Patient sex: M
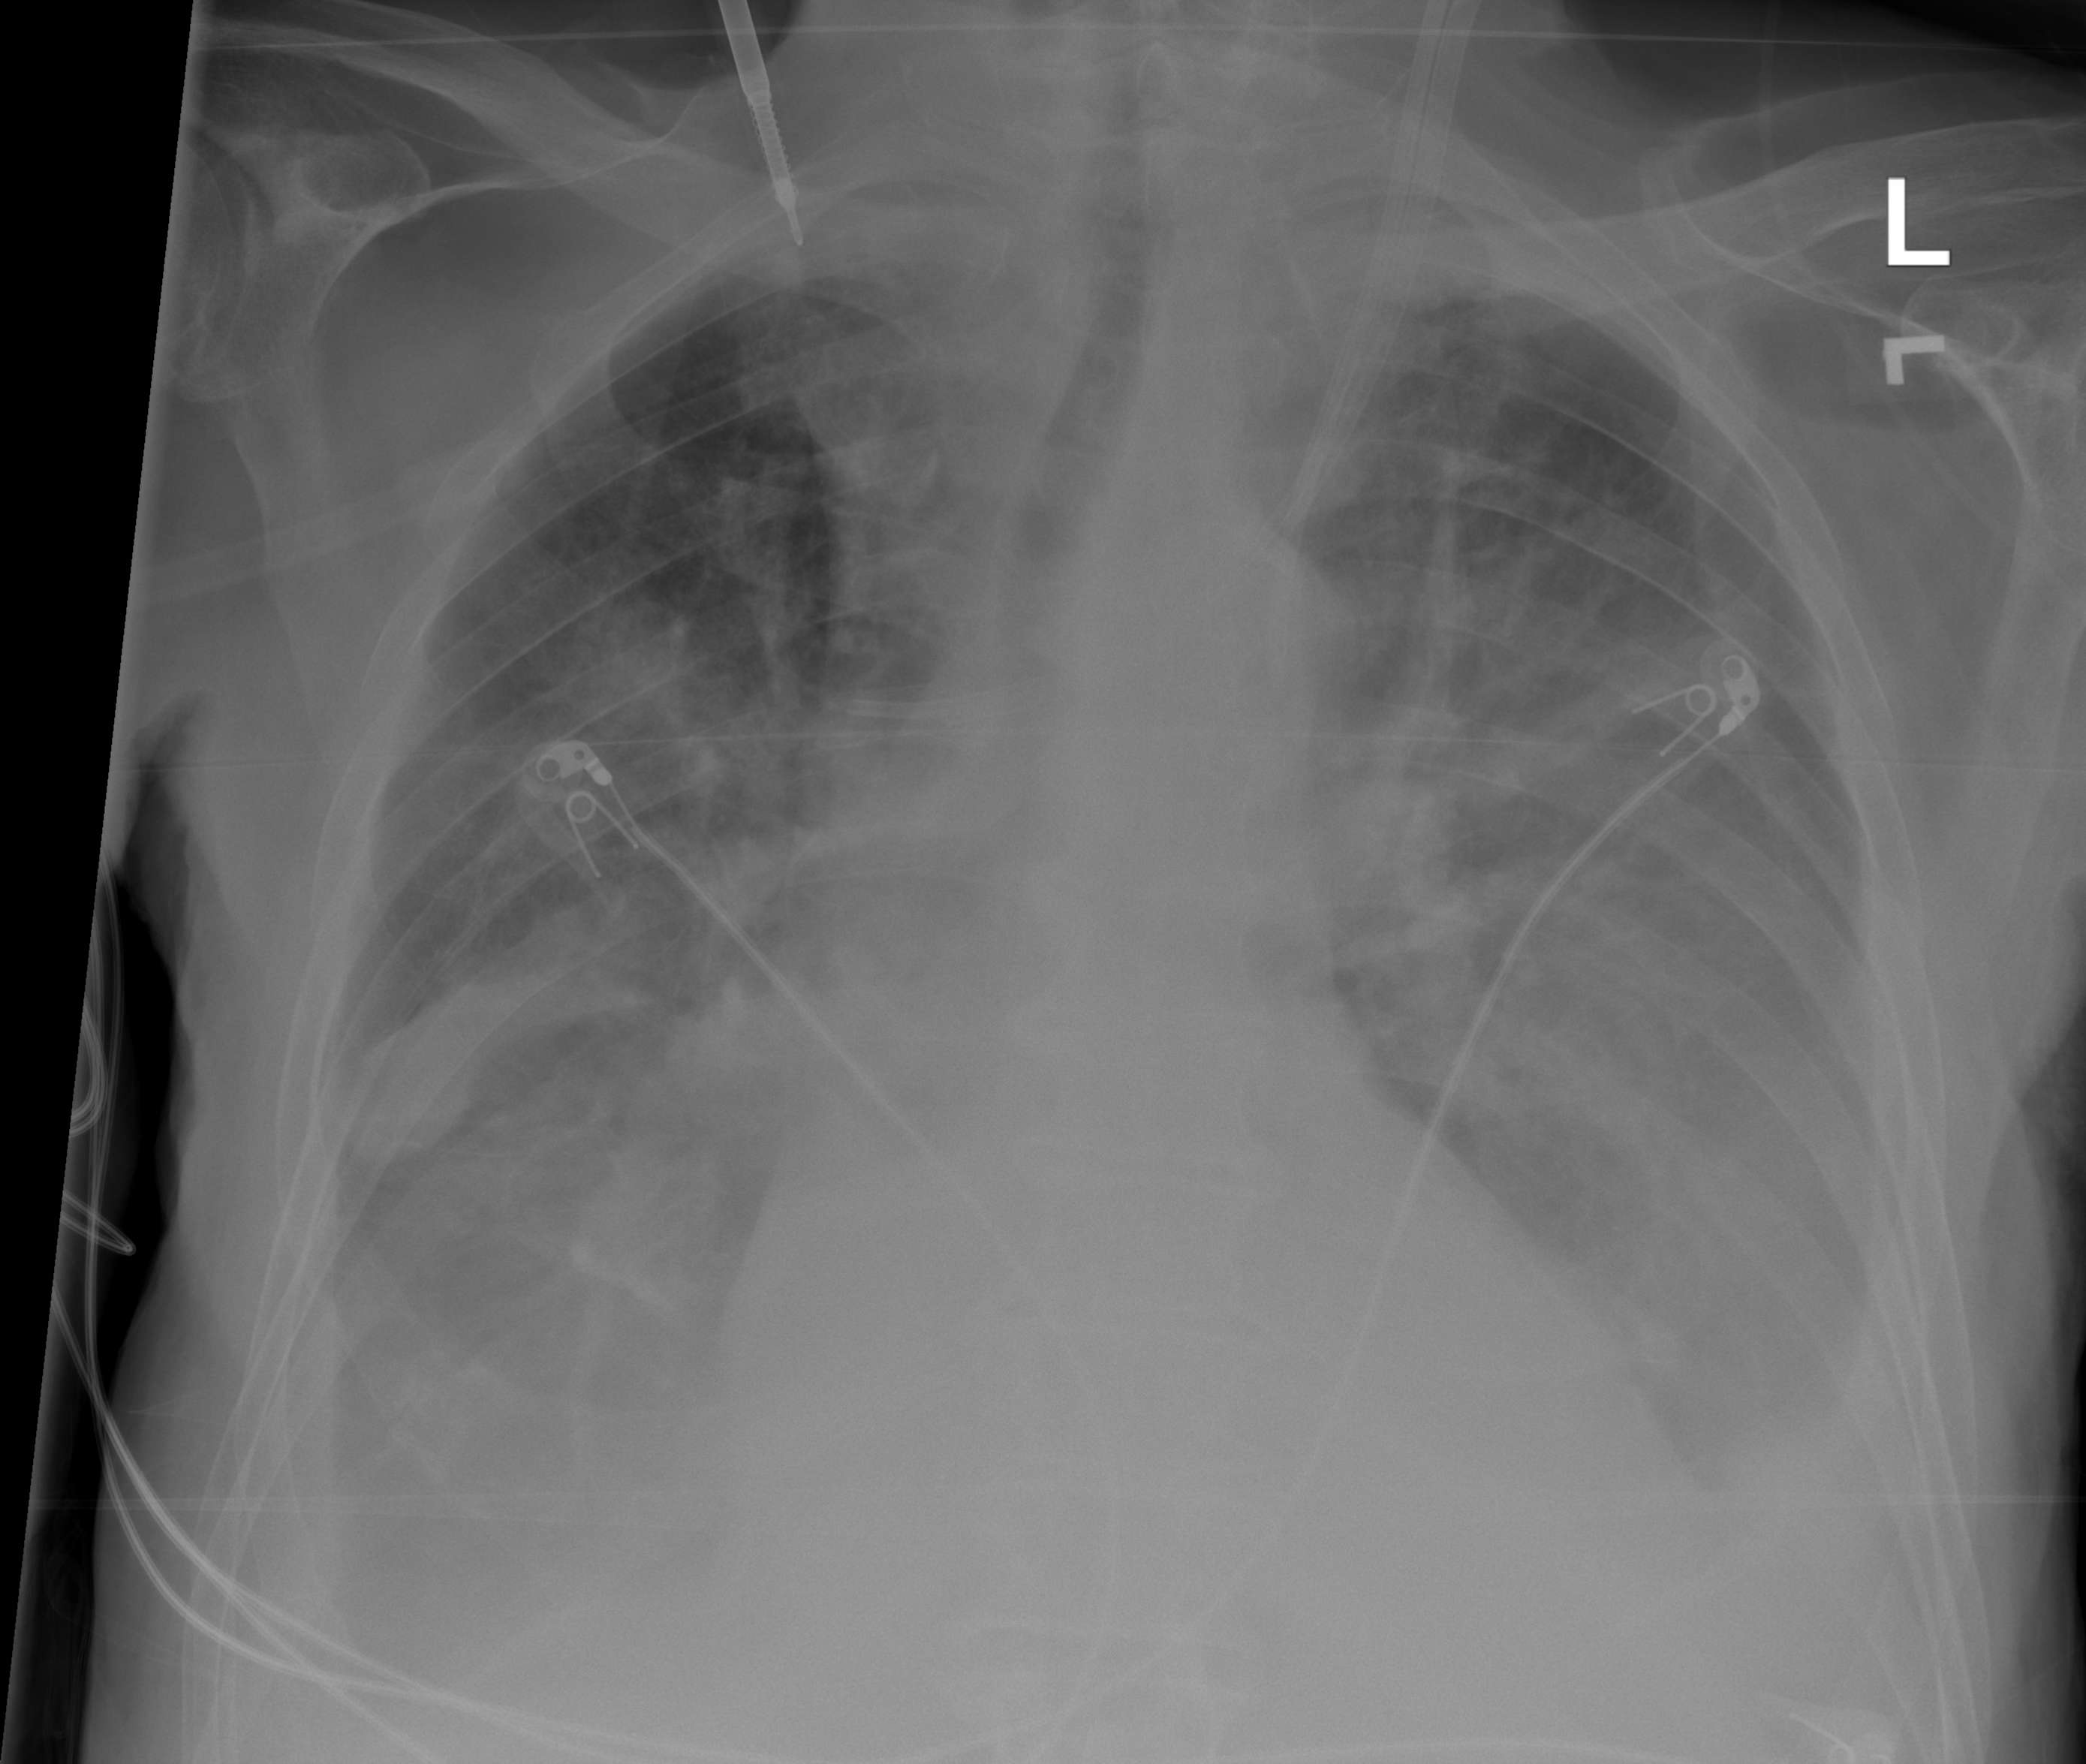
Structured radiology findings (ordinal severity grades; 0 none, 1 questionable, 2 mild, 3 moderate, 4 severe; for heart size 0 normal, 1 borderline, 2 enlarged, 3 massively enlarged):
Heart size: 2
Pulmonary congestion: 2
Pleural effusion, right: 3
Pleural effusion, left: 3
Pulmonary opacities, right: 0
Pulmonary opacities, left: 0
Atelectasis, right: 3
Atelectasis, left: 3